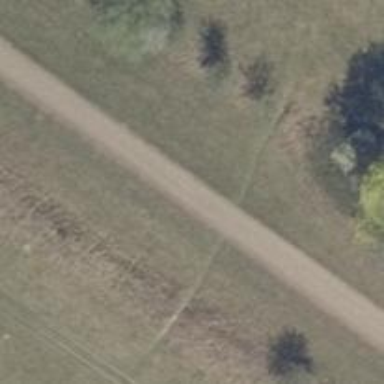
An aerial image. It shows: Ground path.